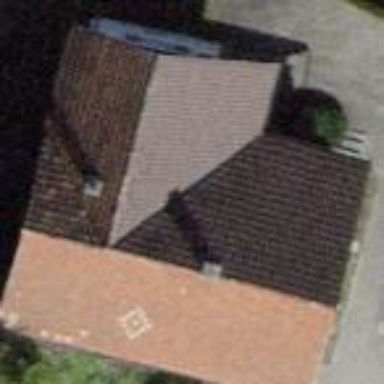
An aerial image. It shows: Detached building.